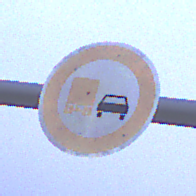
Verkehrszeichen: UeberholverbotKraftfahrzeuge
Umgebung: Outdoor, Urban
Tageszeit: SunriseSunset
Wetter: Overcast
Licht: Natural
Jahreszeit: NotSpecified
Kontrast: LowContrast